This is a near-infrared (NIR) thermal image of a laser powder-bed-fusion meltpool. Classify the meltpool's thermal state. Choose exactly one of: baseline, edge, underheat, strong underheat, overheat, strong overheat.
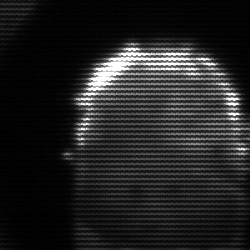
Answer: baseline